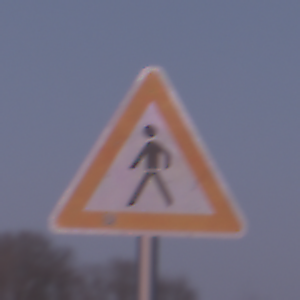
Verkehrszeichen: FussgaengerRechts
Umgebung: Outdoor, Nature
Tageszeit: SunriseSunset
Wetter: Clear
Licht: Natural
Jahreszeit: NotSpecified
Kontrast: LowContrast